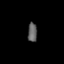
Tissue: lung
Cell type: Epithelial cells
Senescence score: 0.1952
Nuclear area (px): 169
Mean DAPI intensity: 98.237